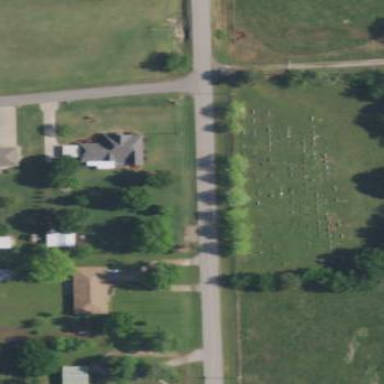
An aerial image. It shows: Cemetery.